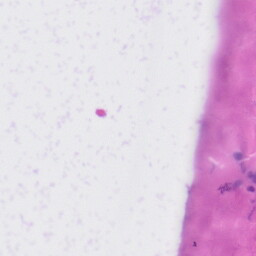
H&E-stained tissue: Liver